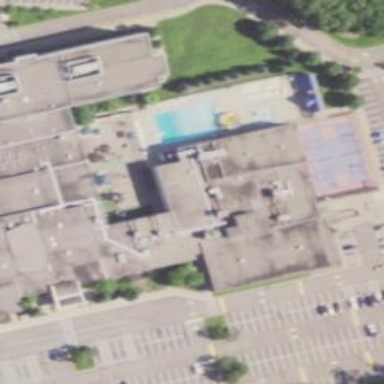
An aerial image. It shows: Civic building.